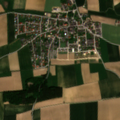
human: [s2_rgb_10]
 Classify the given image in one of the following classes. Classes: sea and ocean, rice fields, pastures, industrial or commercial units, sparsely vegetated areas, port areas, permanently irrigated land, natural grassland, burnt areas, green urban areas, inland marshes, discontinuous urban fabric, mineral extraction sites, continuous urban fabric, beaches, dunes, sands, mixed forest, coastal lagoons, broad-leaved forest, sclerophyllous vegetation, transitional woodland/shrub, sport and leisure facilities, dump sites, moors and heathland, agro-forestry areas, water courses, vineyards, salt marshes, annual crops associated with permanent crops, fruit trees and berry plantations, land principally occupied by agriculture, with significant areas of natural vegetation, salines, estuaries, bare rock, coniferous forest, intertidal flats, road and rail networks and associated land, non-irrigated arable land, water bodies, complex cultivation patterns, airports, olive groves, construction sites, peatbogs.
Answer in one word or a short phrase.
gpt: discontinuous urban fabric, non-irrigated arable land, complex cultivation patterns, mixed forest